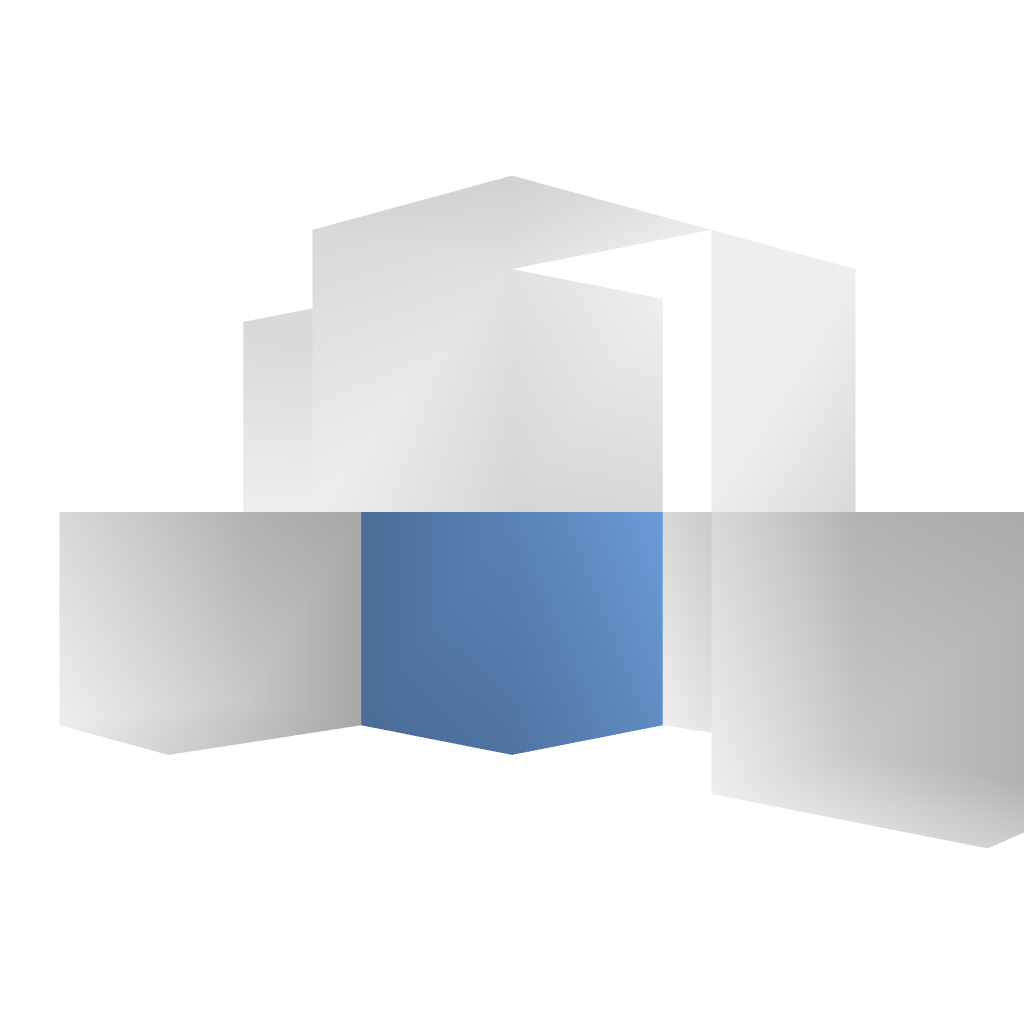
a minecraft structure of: SD Trader bad low quality